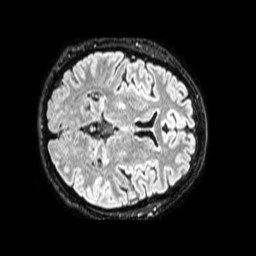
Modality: FLAIR
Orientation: axial
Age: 57
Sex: male
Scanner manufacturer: philips
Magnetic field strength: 1.5 T
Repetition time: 4.8 s
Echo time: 0.3364 s